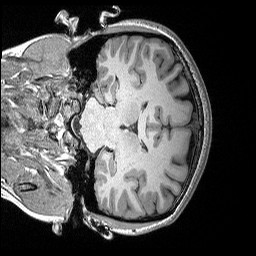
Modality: T1w
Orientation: coronal
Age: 21
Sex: female